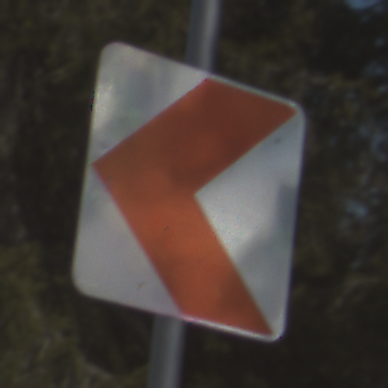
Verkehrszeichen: RichtungstafelnInKurvenKleinRechts
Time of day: Midday
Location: Outdoor (Nature)
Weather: PartlyCloudy
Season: NotSpecified
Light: Natural